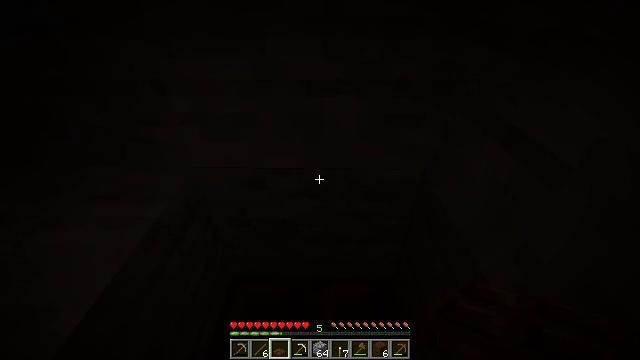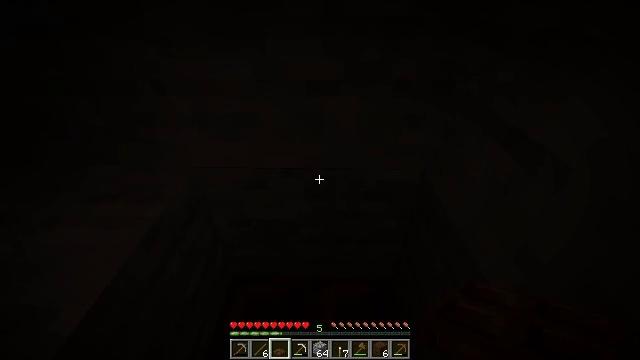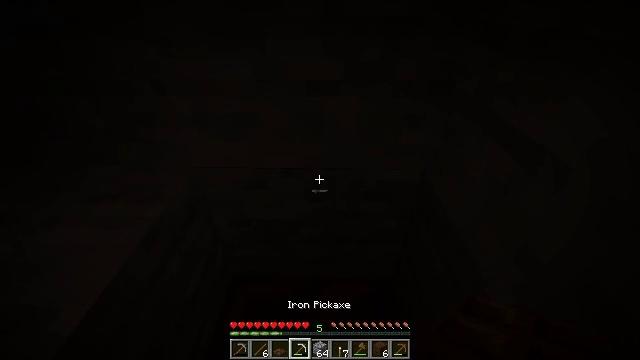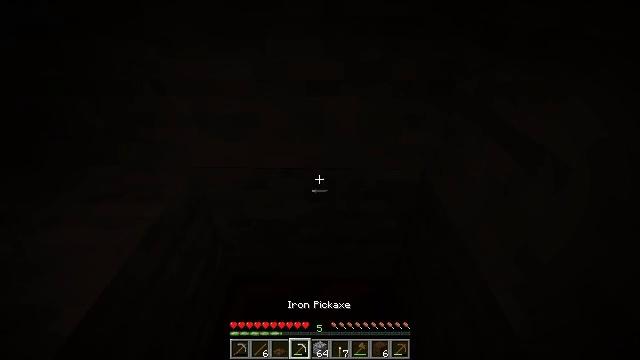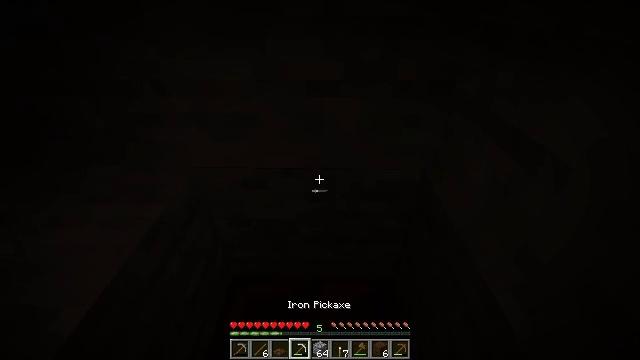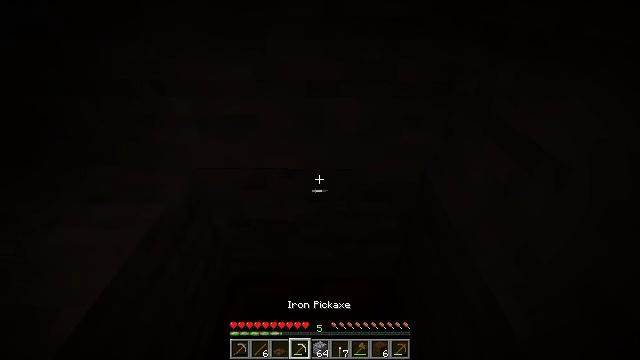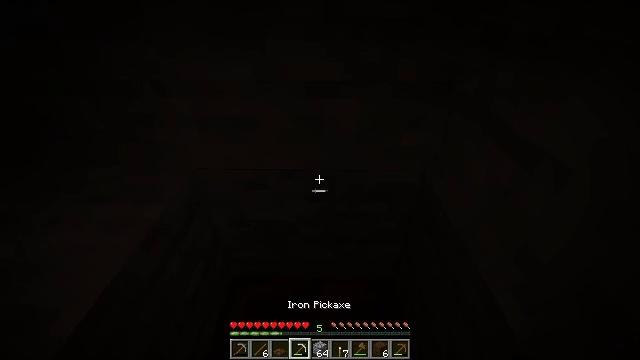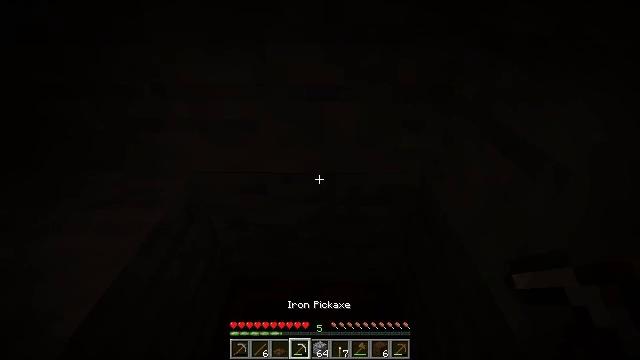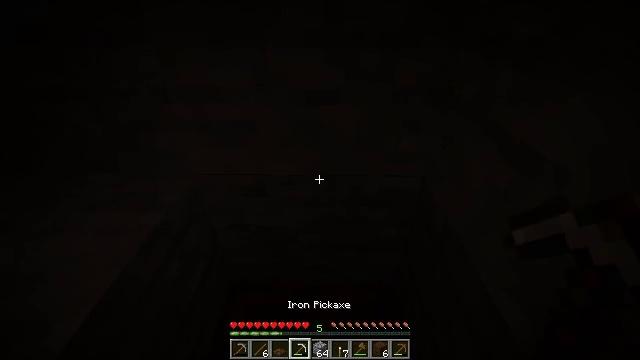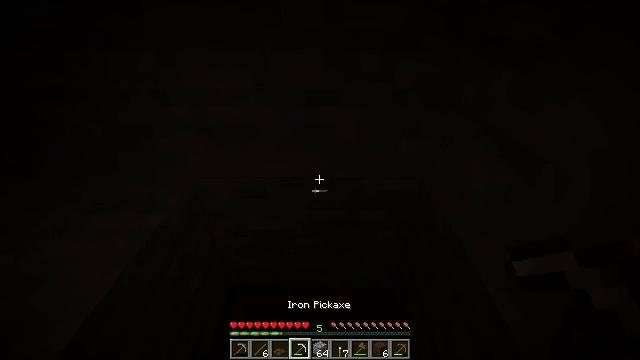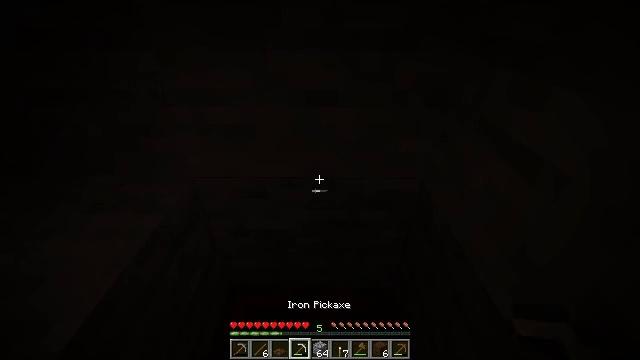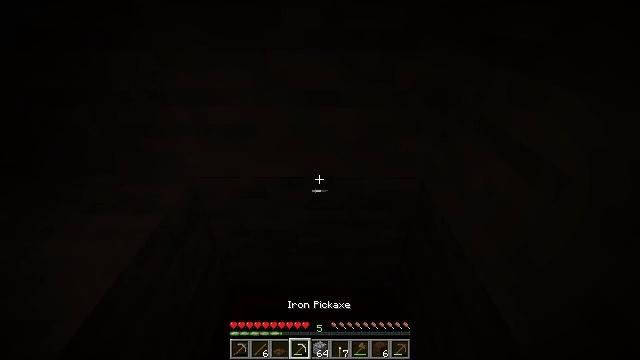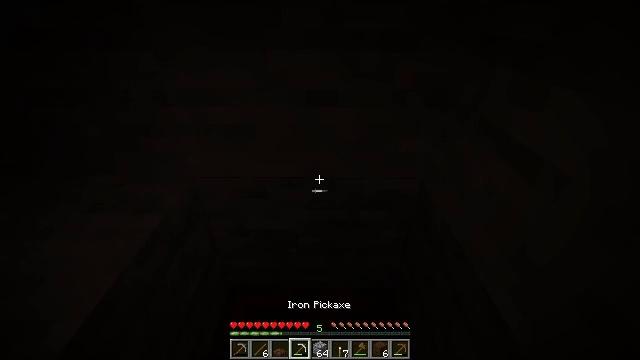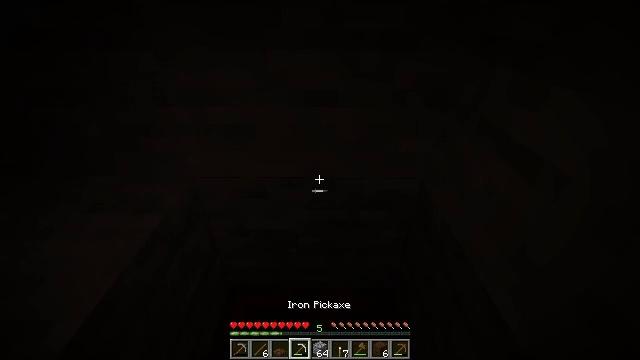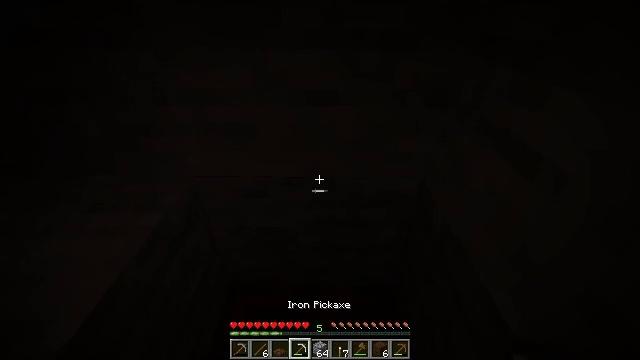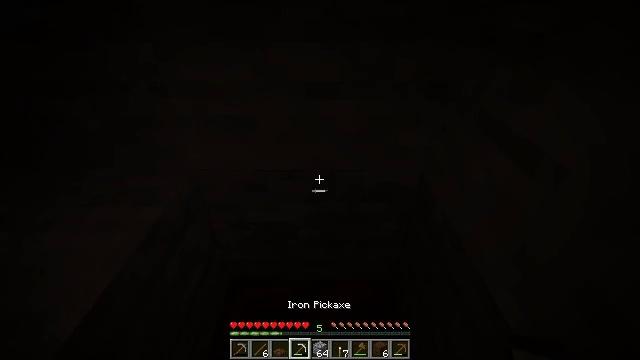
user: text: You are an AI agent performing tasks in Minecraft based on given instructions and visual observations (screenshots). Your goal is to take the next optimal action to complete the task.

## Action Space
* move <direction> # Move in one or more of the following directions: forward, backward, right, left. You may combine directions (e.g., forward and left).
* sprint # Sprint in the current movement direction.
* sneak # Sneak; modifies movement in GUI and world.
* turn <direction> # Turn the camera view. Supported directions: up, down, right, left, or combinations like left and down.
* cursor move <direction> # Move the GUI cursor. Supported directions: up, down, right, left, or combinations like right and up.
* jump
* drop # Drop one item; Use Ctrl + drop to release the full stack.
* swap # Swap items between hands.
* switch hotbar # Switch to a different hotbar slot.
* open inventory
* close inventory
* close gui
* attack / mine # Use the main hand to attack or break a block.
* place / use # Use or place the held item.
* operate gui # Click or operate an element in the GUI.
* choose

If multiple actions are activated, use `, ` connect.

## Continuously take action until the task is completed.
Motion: motion action
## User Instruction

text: Retrieve the dark oak trapdoor into your inventory.
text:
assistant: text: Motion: no_op
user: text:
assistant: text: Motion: no_op
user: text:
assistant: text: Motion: no_op
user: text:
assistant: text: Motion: no_op
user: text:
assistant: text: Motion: no_op
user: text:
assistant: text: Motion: no_op
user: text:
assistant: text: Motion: no_op
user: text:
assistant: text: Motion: no_op
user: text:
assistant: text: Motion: no_op
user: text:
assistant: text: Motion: no_op
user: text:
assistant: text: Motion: no_op
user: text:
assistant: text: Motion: no_op
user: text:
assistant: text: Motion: no_op
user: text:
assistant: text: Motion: no_op
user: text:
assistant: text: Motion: turn down
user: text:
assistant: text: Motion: turn down
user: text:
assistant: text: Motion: turn right and down
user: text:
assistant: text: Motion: turn right and down
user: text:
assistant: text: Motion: turn down, attack / mine
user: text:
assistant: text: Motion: turn down, attack / mine
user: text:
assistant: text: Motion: attack / mine
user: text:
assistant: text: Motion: attack / mine
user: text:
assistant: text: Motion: attack / mine
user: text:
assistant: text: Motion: attack / mine
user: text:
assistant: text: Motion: attack / mine
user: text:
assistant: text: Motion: attack / mine
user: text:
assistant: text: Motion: attack / mine
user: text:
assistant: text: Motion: attack / mine
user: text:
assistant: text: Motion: attack / mine
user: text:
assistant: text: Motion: attack / mine